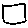
Label: square